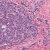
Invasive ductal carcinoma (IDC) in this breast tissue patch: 1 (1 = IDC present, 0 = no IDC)